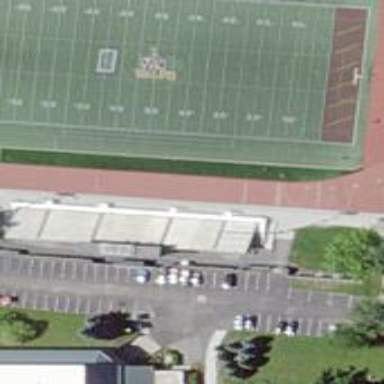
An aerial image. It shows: Pitch for American football with artificial turf surface.